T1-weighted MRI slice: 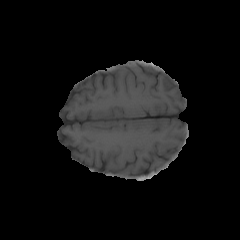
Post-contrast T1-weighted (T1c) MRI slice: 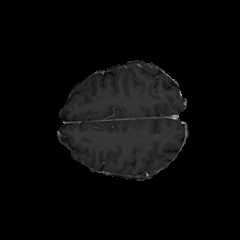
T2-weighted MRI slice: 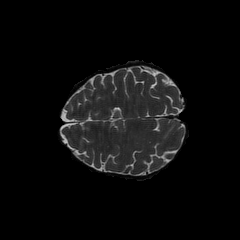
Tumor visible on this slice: no